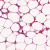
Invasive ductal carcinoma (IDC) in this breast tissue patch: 0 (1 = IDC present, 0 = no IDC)